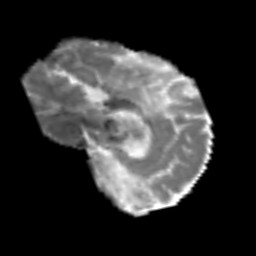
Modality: MD
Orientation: sagittal
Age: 64
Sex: male
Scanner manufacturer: siemens
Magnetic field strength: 3 T
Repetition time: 6.1 s
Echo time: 0.101 s